Interaction volume radius: 10 \u00c5
Interaction volume height: 20 \u00c5
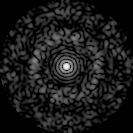
Disorder parameter: 0.8158